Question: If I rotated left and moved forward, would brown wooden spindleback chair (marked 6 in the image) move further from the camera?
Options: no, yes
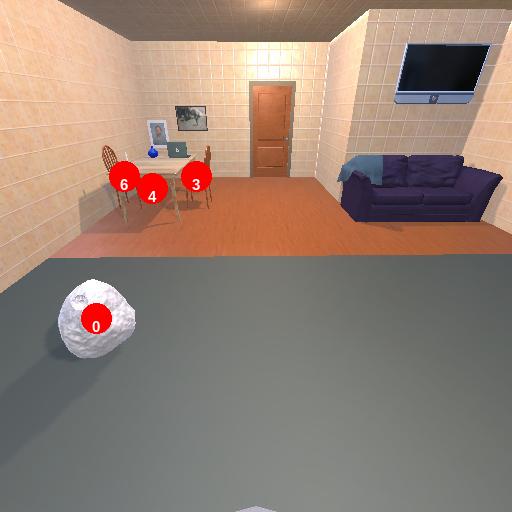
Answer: no